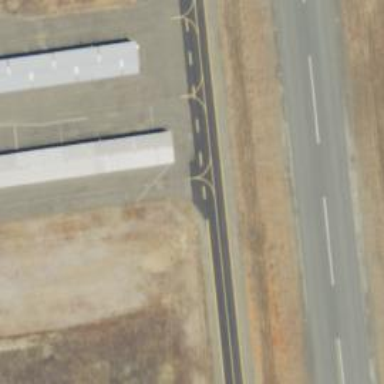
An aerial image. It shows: Image of taxiway at airport.